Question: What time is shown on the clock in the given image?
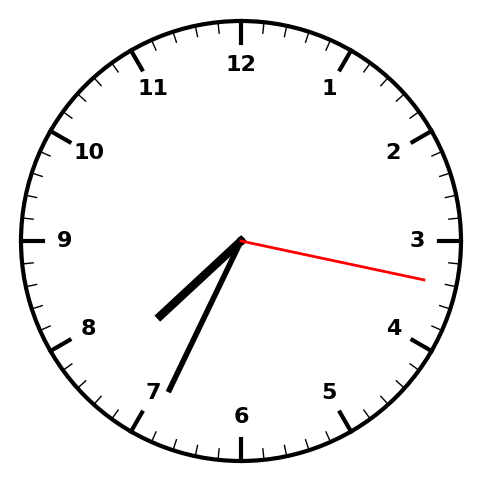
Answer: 07:34:17